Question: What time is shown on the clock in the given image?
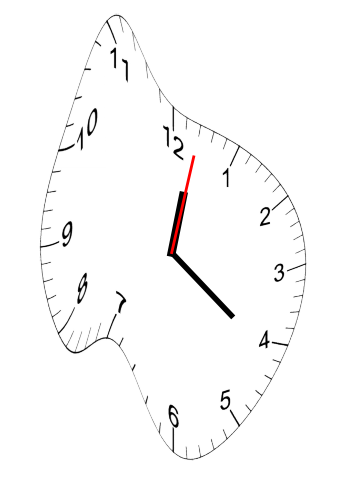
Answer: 12:21:02